Question: I am making a small program to simulate somekind piece of string, and I want it so that I can move middle parts of the string and the other parts move with it, I made the string out of segments of lines. Here's a picture of how it looks now.

As you can see, the top part of the string is behaving as it should, now my trouble is at making the bottom part work, can I have any help with this? The code I am using for the upper part is:
'''
for (int i = 0; i < segmentsCount - 1; i++)
{
stringLines[i].lineEndPos = stringLines[i + 1].lineStartPos;
stringLines[i].startSpeedX = stringLines[i + 1].startSpeedX / 1.1f;
}
'''
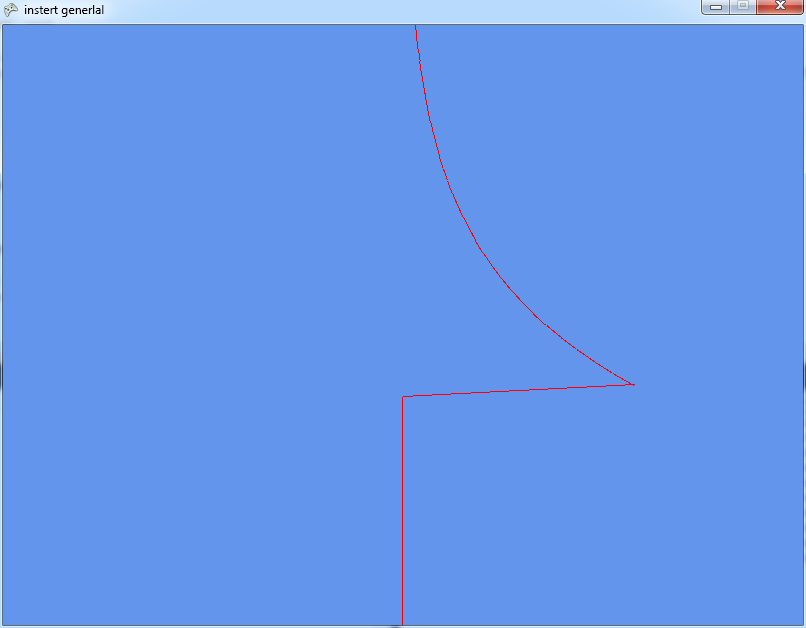
Answer: It looks like the problem is that instead of a single loop from 0 to segmentsCount - 1, you want two loops, each computing the positions away from the point where the user is holding the rope. Perhaps something like this:
'''
for (int i = 0; i < segmentsHeld - 1; i++)
{
stringLines[i].lineEndPos = stringLines[i + 1].lineStartPos;
stringLines[i].startSpeedX = stringLines[i + 1].startSpeedX / 1.1f;
}
for (int i = segmentCount-1; i > segmentHeld; i--)
{
stringLines[i].lineEndPos = stringLines[i - 1].lineStartPos;
stringLines[i].startSpeedX = stringLines[i - 1].startSpeedX / 1.1f;
}
'''